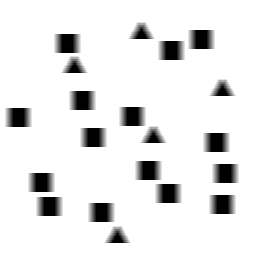
Squares: 15
Triangles: 5
Stars: 0
Total shapes: 20